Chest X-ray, PA view. Patient: 59 years old, sex F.
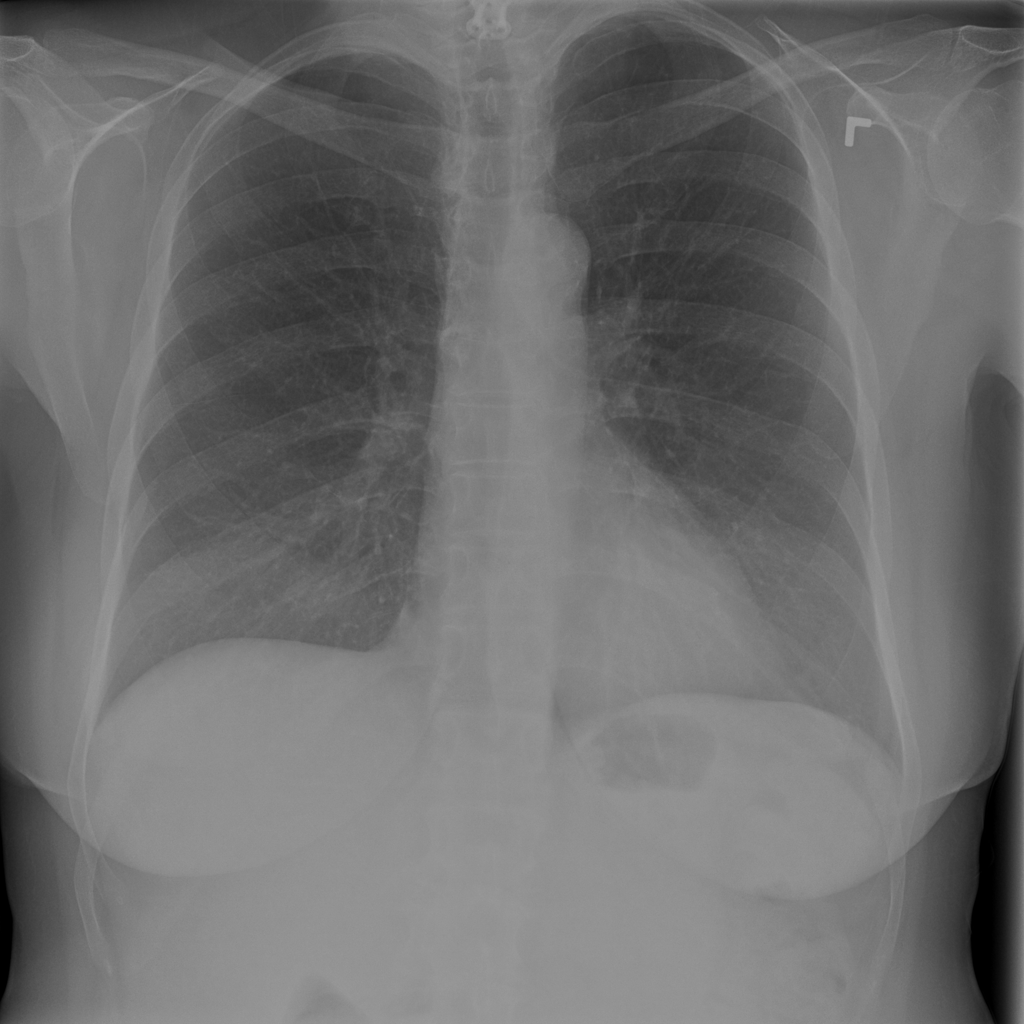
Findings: No Finding